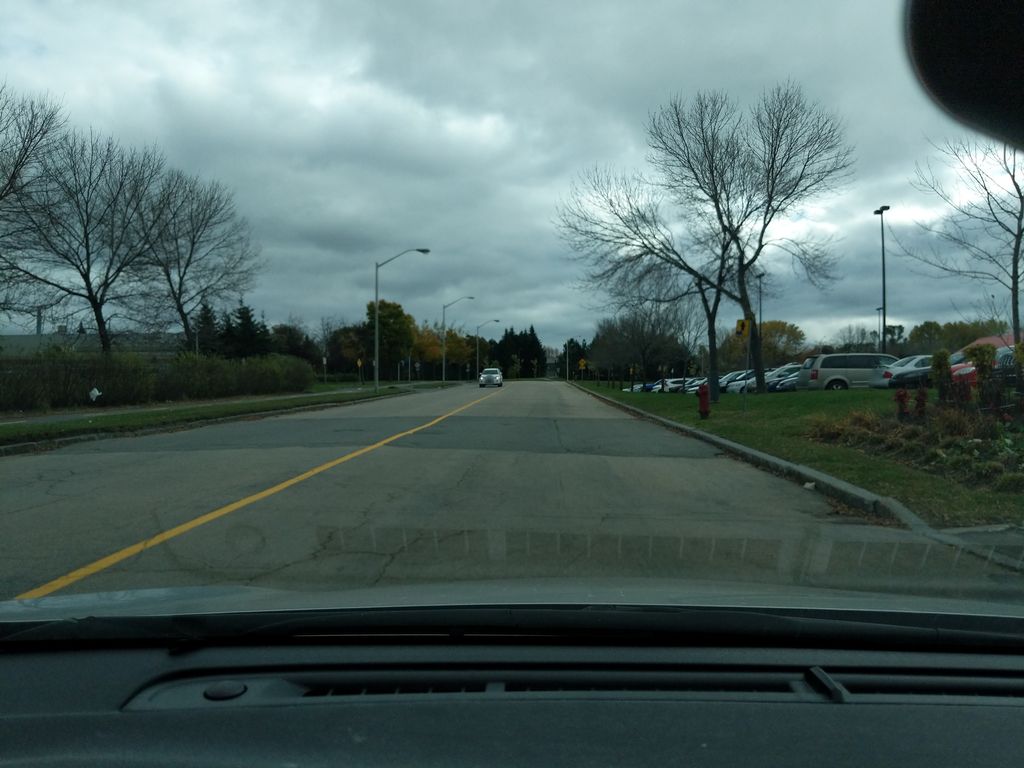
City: quebec_city